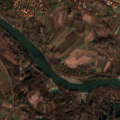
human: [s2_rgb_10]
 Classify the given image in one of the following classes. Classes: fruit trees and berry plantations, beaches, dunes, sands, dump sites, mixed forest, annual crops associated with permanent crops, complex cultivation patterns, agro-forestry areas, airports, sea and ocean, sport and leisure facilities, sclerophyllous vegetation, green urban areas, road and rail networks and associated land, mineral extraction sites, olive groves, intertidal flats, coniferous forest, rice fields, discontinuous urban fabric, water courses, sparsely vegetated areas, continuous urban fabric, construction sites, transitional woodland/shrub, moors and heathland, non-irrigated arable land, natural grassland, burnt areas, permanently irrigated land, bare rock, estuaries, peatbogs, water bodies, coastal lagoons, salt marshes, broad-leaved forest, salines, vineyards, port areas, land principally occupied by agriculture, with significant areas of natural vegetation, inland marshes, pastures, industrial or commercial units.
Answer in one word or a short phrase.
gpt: discontinuous urban fabric, non-irrigated arable land, land principally occupied by agriculture, with significant areas of natural vegetation, transitional woodland/shrub, inland marshes, water courses